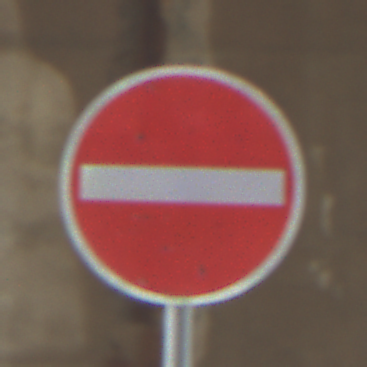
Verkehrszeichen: VerbotDerEinfahrt
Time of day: Midday
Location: Roofed (Beach)
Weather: Overcast
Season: NotSpecified
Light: Natural